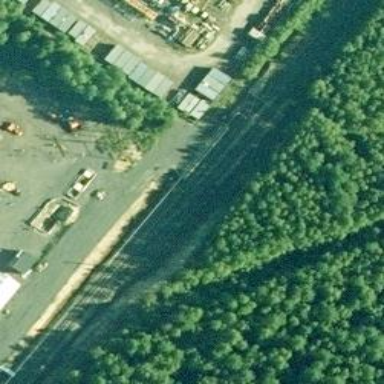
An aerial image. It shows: Disused railway siding.